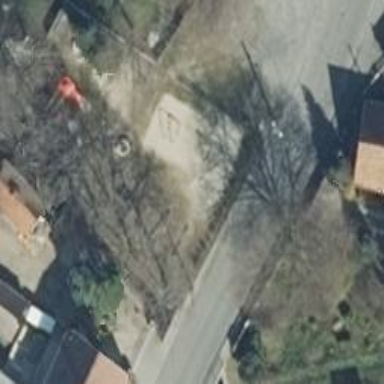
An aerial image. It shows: Playground with swings.